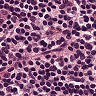
Metastatic tissue present: no